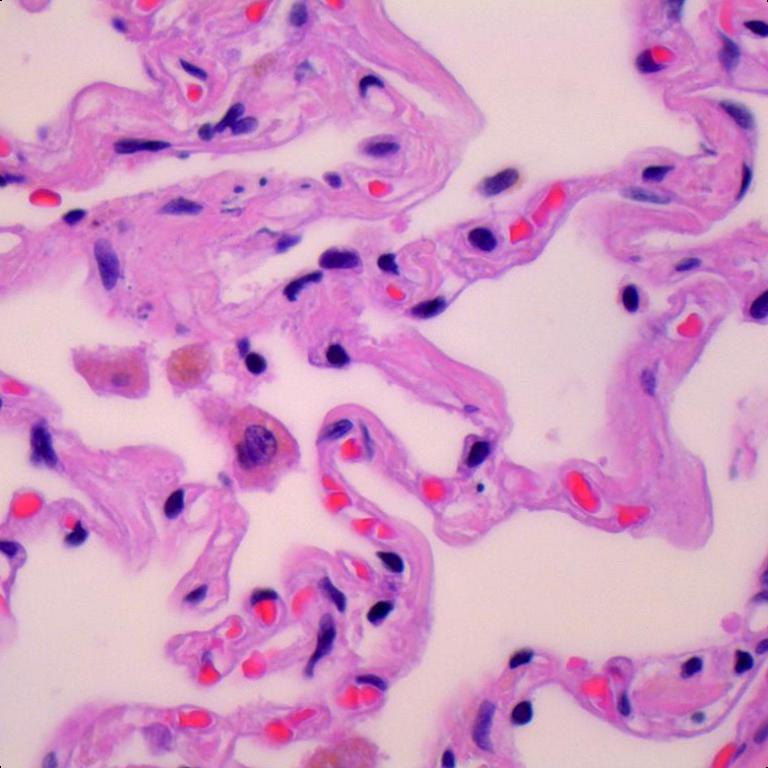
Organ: lung
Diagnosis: benign